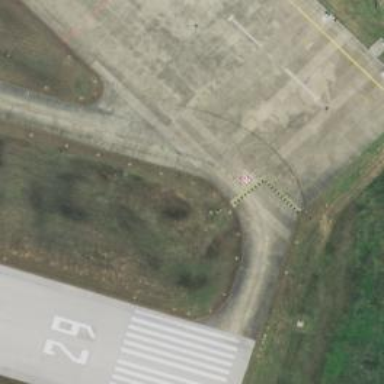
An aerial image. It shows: Image of taxiway at airport.